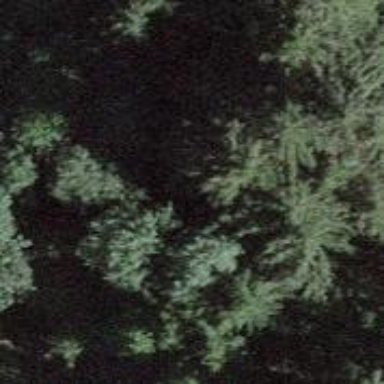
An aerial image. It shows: Forest area.